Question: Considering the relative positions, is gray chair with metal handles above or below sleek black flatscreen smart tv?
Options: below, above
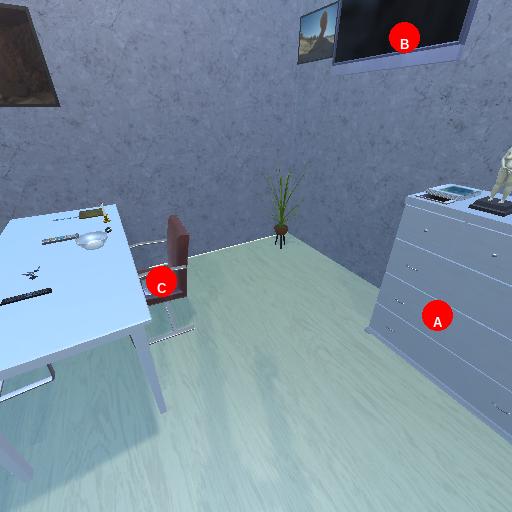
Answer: below